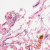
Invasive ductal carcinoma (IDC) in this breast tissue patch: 0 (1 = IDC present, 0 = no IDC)